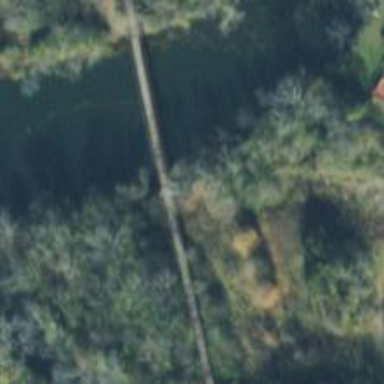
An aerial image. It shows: Bridge over cycleway.